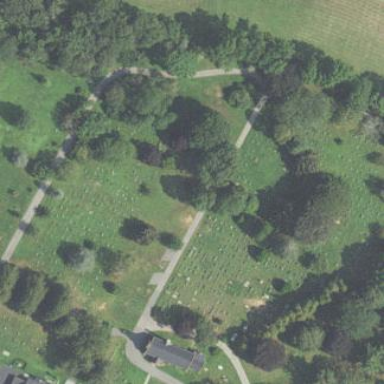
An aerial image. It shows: Cemetery.